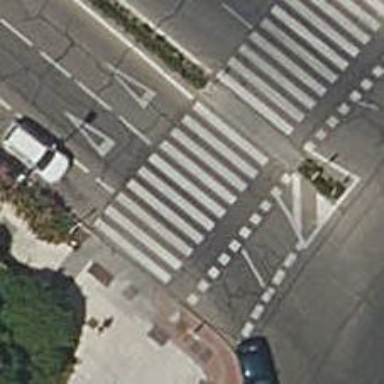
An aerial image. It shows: Uncontrolled zebra crossing on the road.